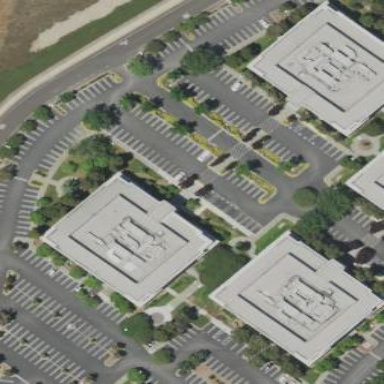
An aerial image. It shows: Office building.